Question: I am trying to make a comments-reply system on my website. I have made all php files, but am stuck changing the vote counts here.

As shown in the image, on voting once, the content is changed perfectly, i can change the class from 'upvote' to 'upvoted' or 'downvote' to 'downvoted' or as I need to.
But the problem is, once the class is changed, the content too is changed. But I cannot vote again, till the page is reloaded.
Before this code, i was changing class using 'addClass()' and 'removeClass()'.
That too resulted in same problem.
.html
'''
<span class='votes'><span data-id='8' class='comment vote upvote'></span>".$row['downvotes']."</span>
'''
myId is data-id.
as you can see, i am changing html content of variable x using data.
But once changed, i cannot vote again.
.js(jquery)
'''
$(document).ready(function(){
$('#notice').hide();
$("span").click(function(){
if($(this).hasClass('vote')){
var myId = $(this).attr('data-id');
var action = 'a';
if($(this).hasClass('upvote')){
action = 'upvote';
} else if($(this).hasClass('upvoted')){
action = 'upvoted';
} else if($(this).hasClass('downvote')){
action = 'downvote';
} else if($(this).hasClass('downvoted')){
action = 'downvoted';
}
var url;
var class1;
var class2;
if(action=='upvote'){
class1 = "upvoted";
class2 = "downvote";
}else if(action=='upvoted'){
class1 = "upvote";
class2 = "downvote";
}else if(action=='downvote'){
class1 = "upvote";
class2 = "downvoted";
}else if(action=='downvoted'){
class1 = "upvote";
class2 = "downvote";
}
var content;
/* If voted element is video */
if($(this).hasClass('video')){
url = base_url + 'forms/votes/vote_video.php';
content = 'video';
}
/* If voted element is comment */
else if($(this).hasClass('comment')){
url = base_url + 'forms/votes/vote_comment.php';
content = 'comment';
}
var x = $(this).parent();
if(action=='upvote'){
content1 = "<span data-id='"+ myId +"' class='"+ content +" vote upvoted'></span>";
content2 = " <span data-id='"+ myId +"' class='"+ content +" vote downvote'></span>";
}else if(action=='upvoted'){
content1 = "<span data-id='"+ myId +"' class='"+ content +" vote upvote'></span>";
content2 = " <span data-id='"+ myId +"' class='"+ content +" vote downvote'></span>";
}else if(action=='downvote'){
content1 = "<span data-id='"+ myId +"' class='"+ content +" vote upvote'></span>";
content2 = " <span data-id='"+ myId +"' class='"+ content +" vote downvoted'></span>";
}else if(action=='downvoted'){
content1 = "<span data-id='"+ myId +"' class='"+ content +" vote upvote'></span>";
content2 = " <span data-id='"+ myId +"' class='"+ content +" vote downvote'></span>";
}
$.post(url, { myId:myId, action:action }, function(data){
if(data=="error"){
alert("Error, your vote couldn't be counted.");
}
else{
x.html(content1+data.up+content2+data.down);
}
},"json");
}
});
});
'''
Please help me here. Or advice on how I can load the span 'votes' only.
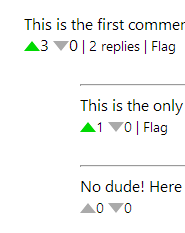
Answer: '''
$("span").click(function(){
'''
An event handler is attached to all 'span' elements that are on the page. You create new elements with every click. They have no handler attached. You can use
'''
$(document).on('click', 'span.vote', function(...
'''
That will handle the clicks on the new elements as well.
You mentioned you didn't create new elements before and it didn't work either. To solve that we would need the previous code.